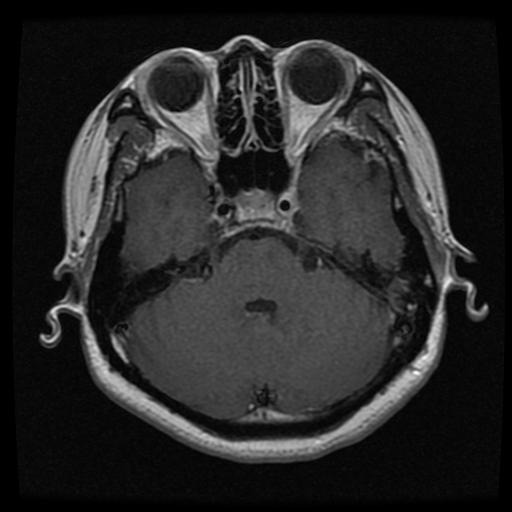
Label: pituitary